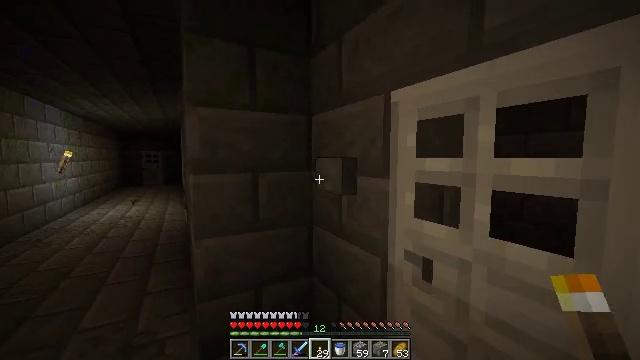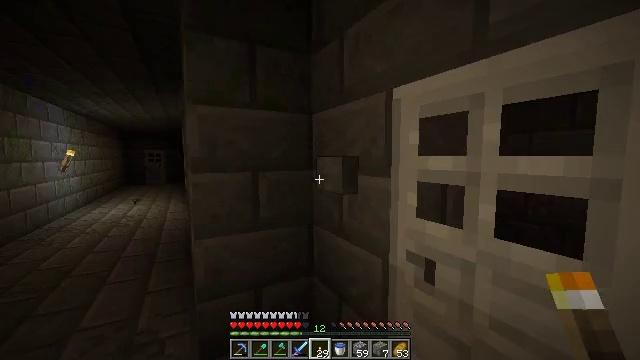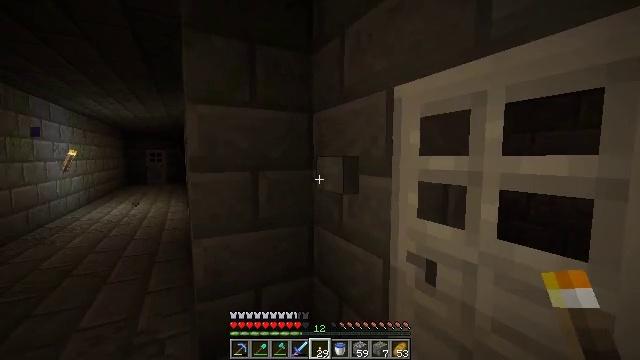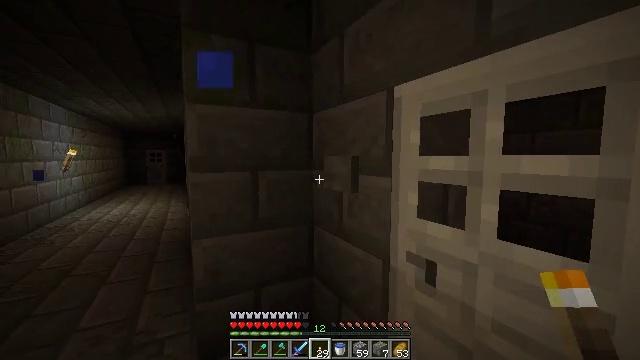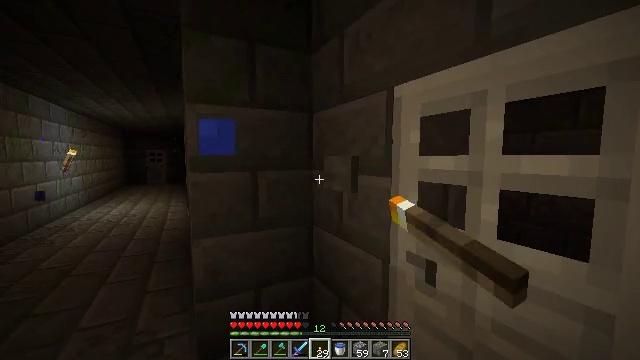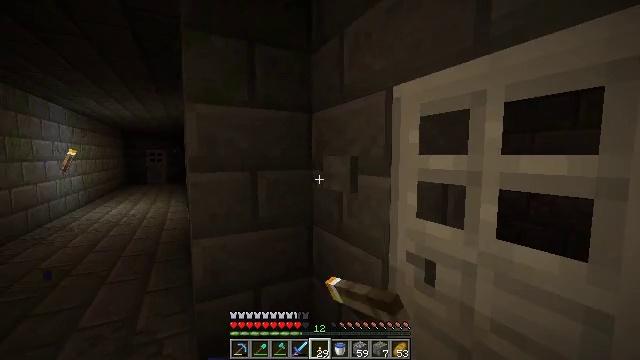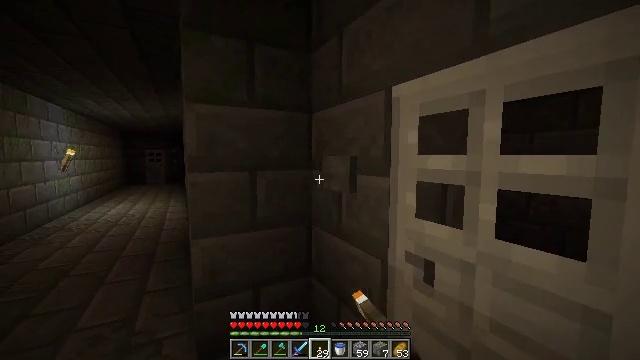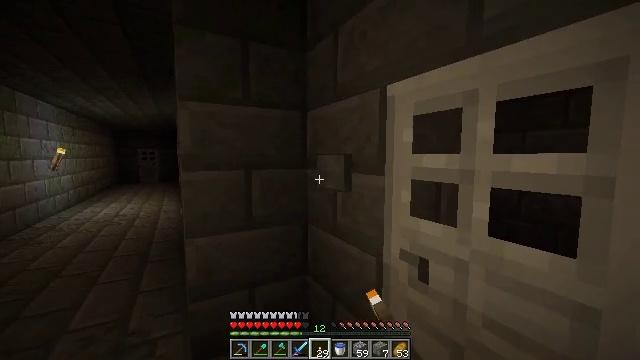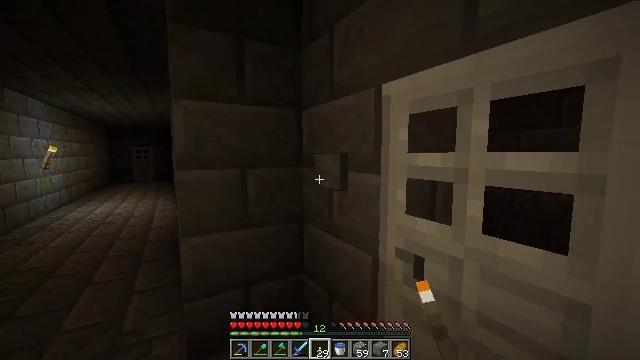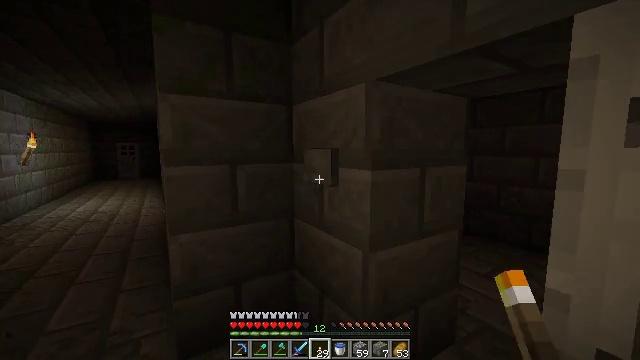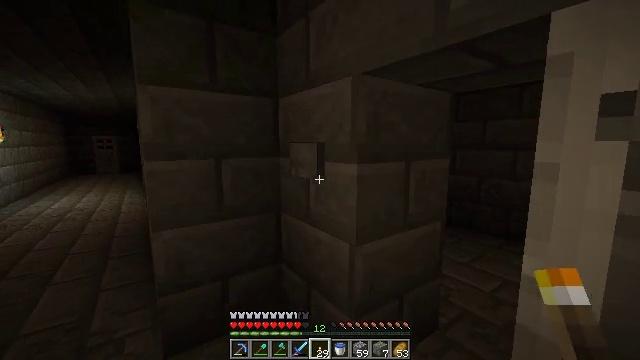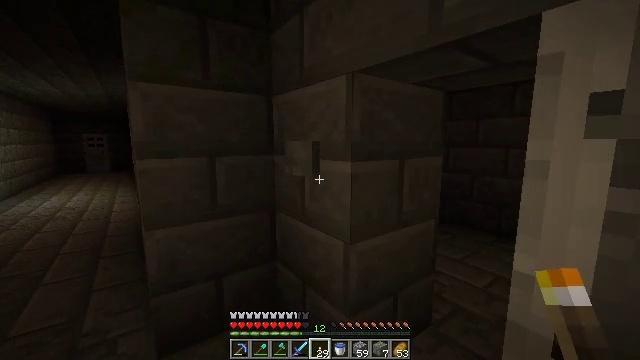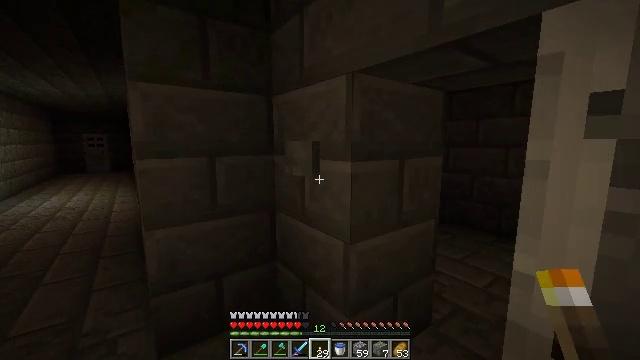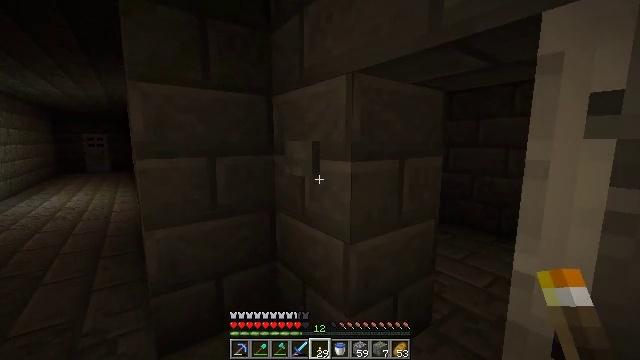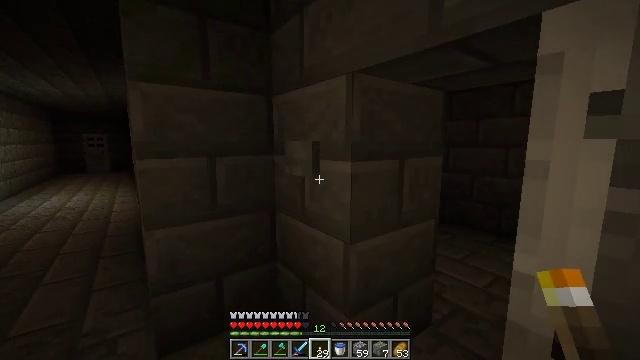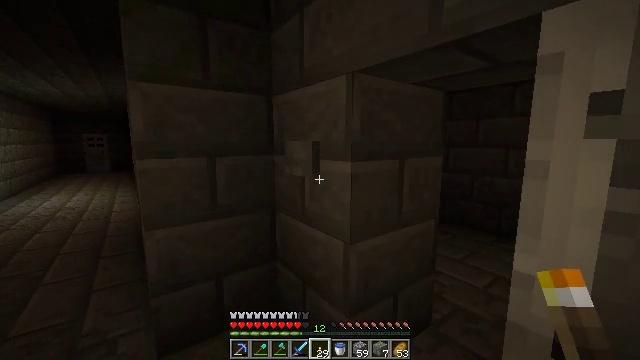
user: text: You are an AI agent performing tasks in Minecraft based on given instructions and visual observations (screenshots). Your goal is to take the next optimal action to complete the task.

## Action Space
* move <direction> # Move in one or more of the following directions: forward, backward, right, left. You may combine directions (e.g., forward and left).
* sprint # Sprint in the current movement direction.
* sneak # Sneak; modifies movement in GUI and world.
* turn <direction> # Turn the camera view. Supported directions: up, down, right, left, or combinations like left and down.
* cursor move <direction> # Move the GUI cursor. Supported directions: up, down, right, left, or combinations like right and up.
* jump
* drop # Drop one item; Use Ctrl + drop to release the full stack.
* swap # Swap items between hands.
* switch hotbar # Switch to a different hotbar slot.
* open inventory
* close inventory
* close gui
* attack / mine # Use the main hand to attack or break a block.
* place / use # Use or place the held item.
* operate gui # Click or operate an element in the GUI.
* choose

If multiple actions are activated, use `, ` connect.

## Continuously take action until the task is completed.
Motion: motion action
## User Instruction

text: Attack the iron door to collect it.
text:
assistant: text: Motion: no_op
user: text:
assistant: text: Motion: no_op
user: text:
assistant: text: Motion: use / place
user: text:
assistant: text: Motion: use / place
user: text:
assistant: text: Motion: use / place
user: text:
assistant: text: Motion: no_op
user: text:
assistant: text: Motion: turn right
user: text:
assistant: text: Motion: no_op
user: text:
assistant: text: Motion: turn right
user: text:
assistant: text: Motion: turn right and down
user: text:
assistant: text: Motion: turn right
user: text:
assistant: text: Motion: no_op
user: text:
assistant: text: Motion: no_op
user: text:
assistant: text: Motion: no_op
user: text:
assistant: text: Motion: no_op
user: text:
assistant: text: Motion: turn right
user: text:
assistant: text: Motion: turn right and down
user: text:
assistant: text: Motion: move forward, turn right and down
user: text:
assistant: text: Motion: move forward, turn right and down
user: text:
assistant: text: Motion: move forward
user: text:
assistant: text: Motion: move forward
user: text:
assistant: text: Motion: move forward
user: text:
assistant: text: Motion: move forward
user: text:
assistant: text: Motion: move forward and move left
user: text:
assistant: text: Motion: move forward and move left
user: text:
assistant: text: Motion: move forward and move left, turn right
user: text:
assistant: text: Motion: move forward and move left, turn right and down
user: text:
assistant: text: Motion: move forward, turn right and down
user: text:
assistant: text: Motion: move forward, turn right and down
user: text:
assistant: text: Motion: move forward and move right, turn right